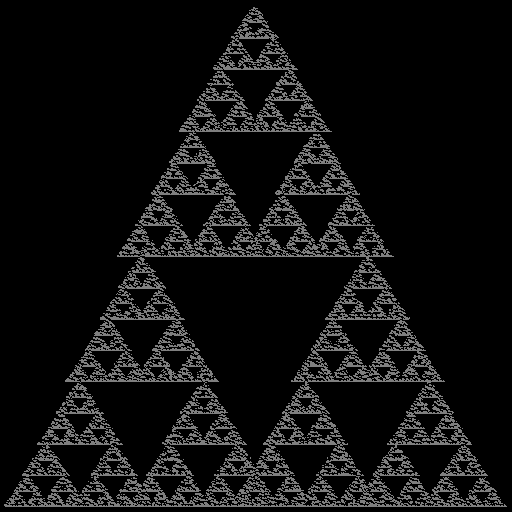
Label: sierpinski_gasket